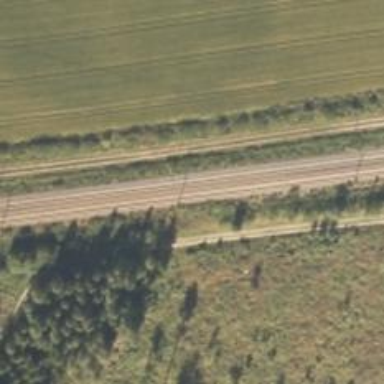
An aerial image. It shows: Railway signal.